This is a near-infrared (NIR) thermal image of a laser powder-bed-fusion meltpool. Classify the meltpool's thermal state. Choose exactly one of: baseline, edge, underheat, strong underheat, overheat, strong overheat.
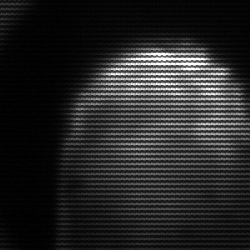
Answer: edge